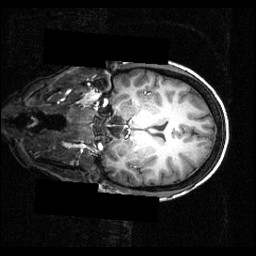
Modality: T1w
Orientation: coronal
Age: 26
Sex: female
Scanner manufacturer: siemens
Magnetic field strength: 3.951 T
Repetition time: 1.5 s
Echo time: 0.00335 s